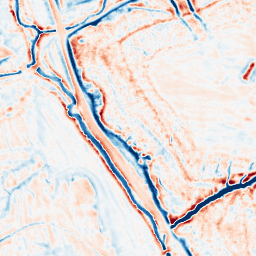
Category: edge_preserving
Decomposition family: bilateral
Decomposition parameters: d: 15
sigma_color: 75
sigma_space: 25
Upsampling method: linear_exact
Upsampling parameters: scale: 8
Upsampling scale: 8